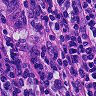
Metastatic tissue present: yes